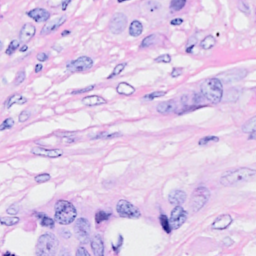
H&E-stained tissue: Breast